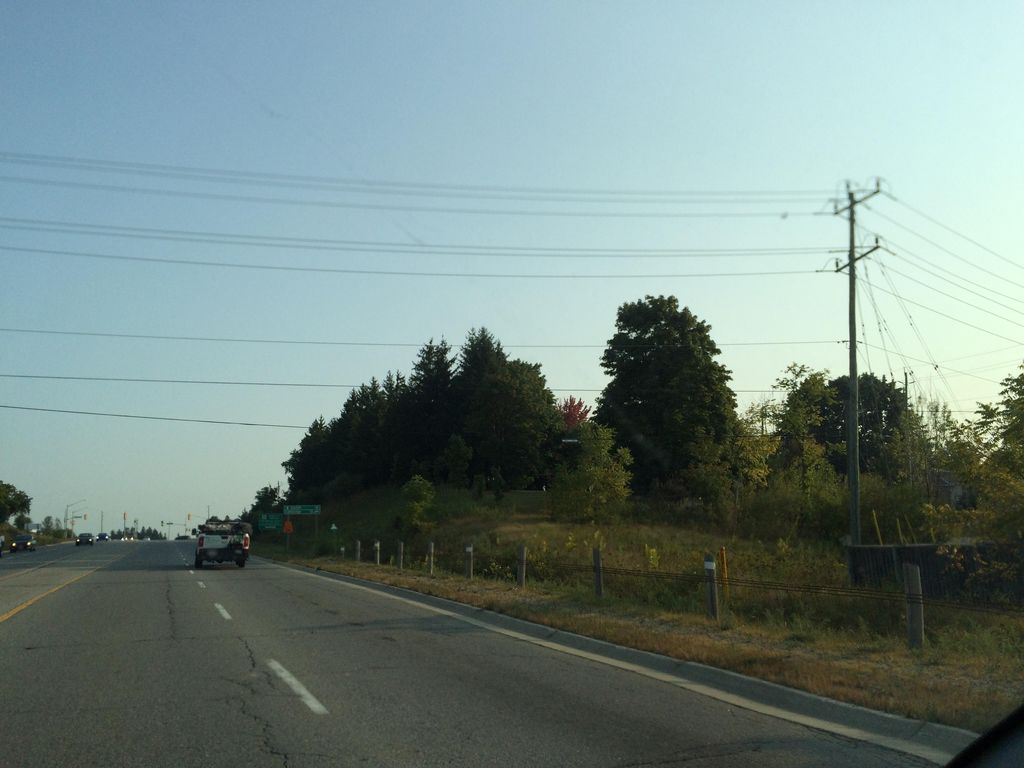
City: kitchener-waterloo